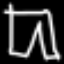
Label: pants